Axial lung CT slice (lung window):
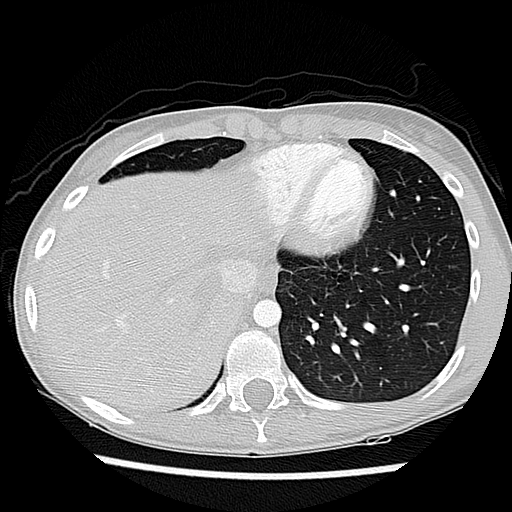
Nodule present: no